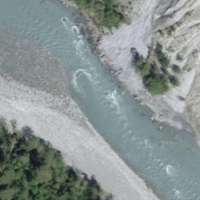
EUNIS habitat code: 15
Species observed at this site:
Gonepteryx rhamni